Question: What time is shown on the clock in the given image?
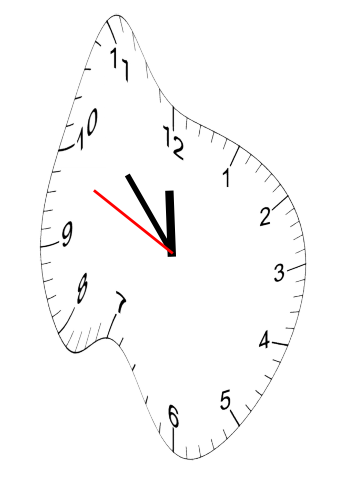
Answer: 11:52:49